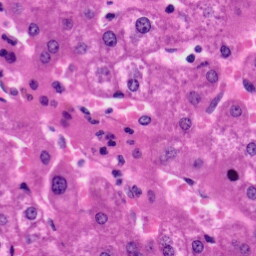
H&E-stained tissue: Liver